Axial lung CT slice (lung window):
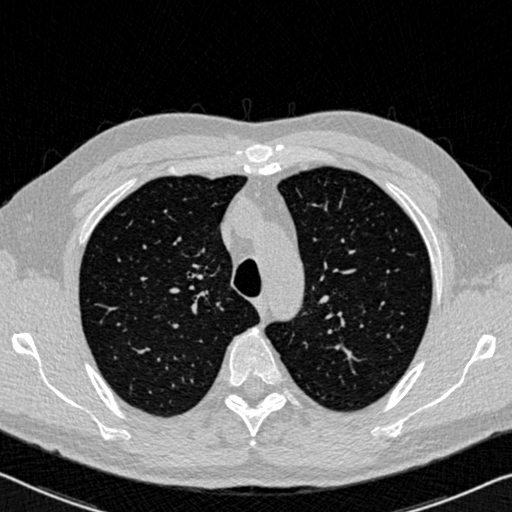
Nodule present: no